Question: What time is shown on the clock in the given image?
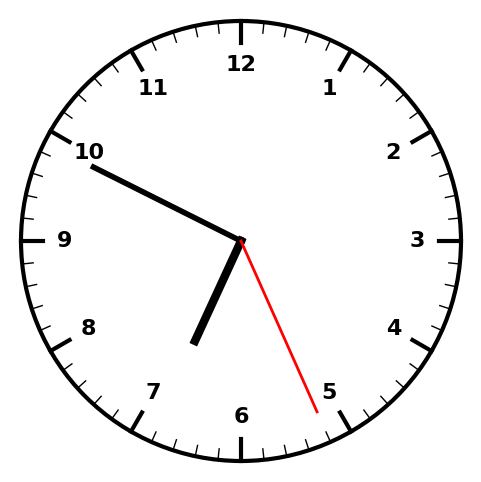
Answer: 06:49:26